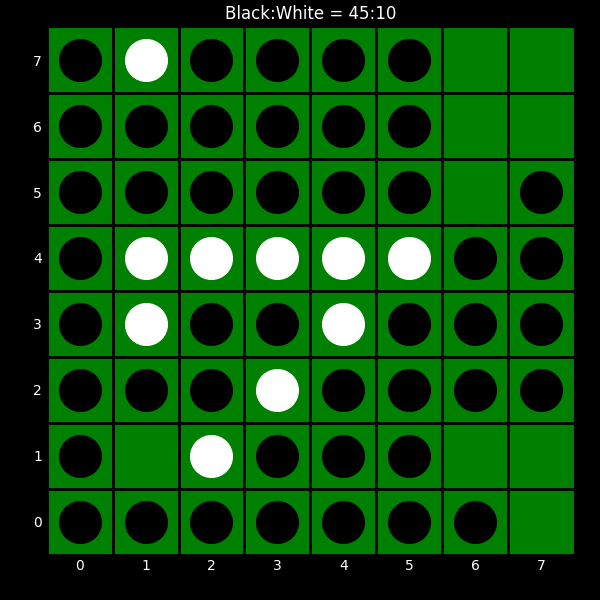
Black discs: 45
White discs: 10